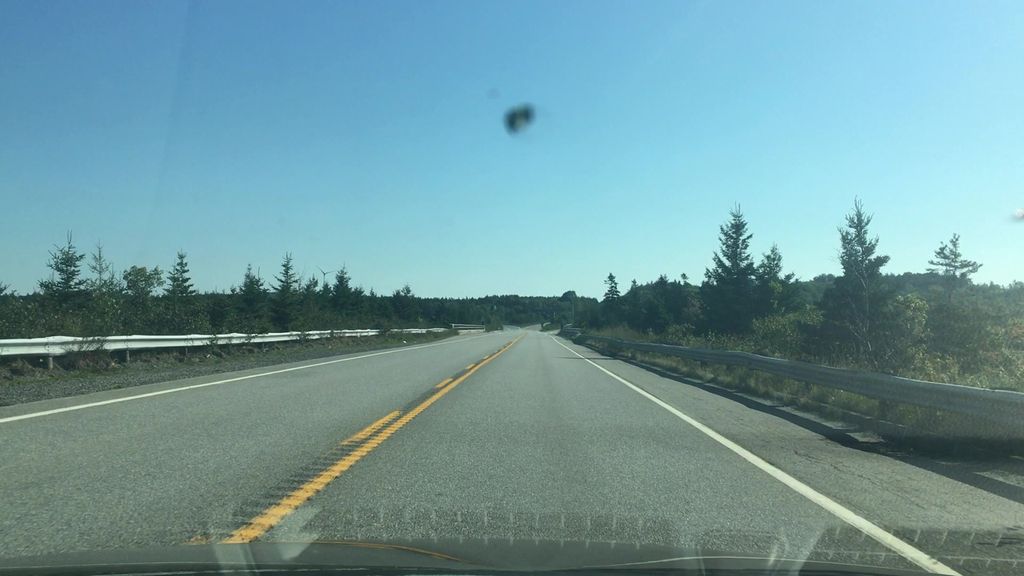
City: halifax